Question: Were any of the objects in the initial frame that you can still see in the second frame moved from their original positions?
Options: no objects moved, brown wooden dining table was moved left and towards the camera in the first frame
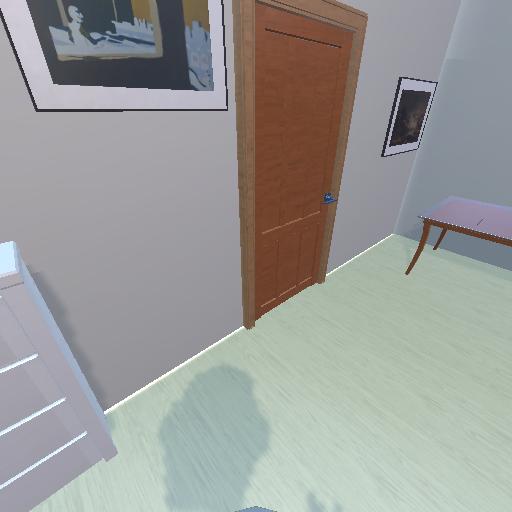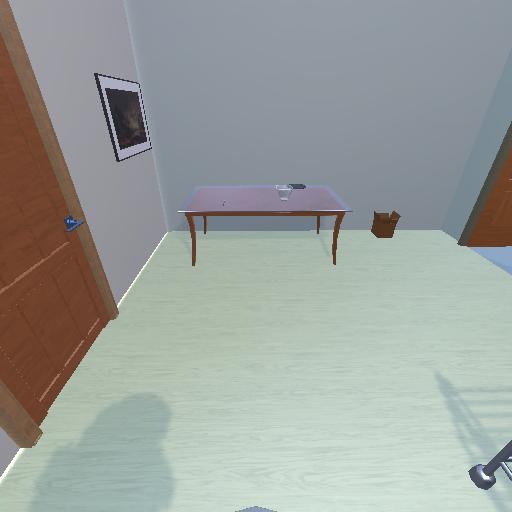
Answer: no objects moved